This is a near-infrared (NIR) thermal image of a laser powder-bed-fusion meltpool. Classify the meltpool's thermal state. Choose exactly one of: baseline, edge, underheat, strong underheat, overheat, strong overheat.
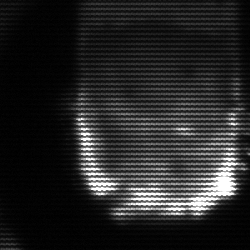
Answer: baseline